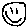
Label: smiley face